Question: I want to install and run Oracle DB for training purposes. For this I've installed the Oracle VM and got some VM templates to run on the VM:
1. Oracle VM Manager 3.2.4
2. Oracle OTN Developer Day
But the first one turned to be just VM Manager giving no access to the work with DB.
As I launch the second one it gives the issue 'Failed to open session for VM...', problem lies in USB 2.0 device controller being not found.

How to fix those problems?
Is there a simple way to install and run testing purposes Oracle DB under Windows (Win 8.1).
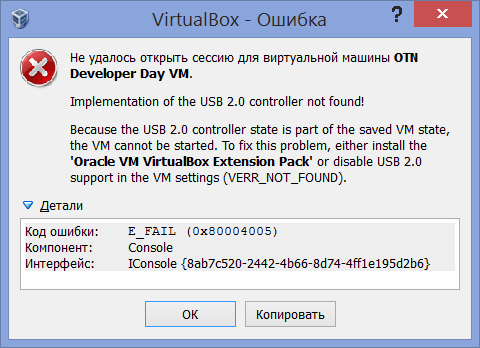
Answer: Right-click on your "Oracle OTN Developer Day" and select "Settings", then go to "USB" tab and clear the "Enable USB Controller".